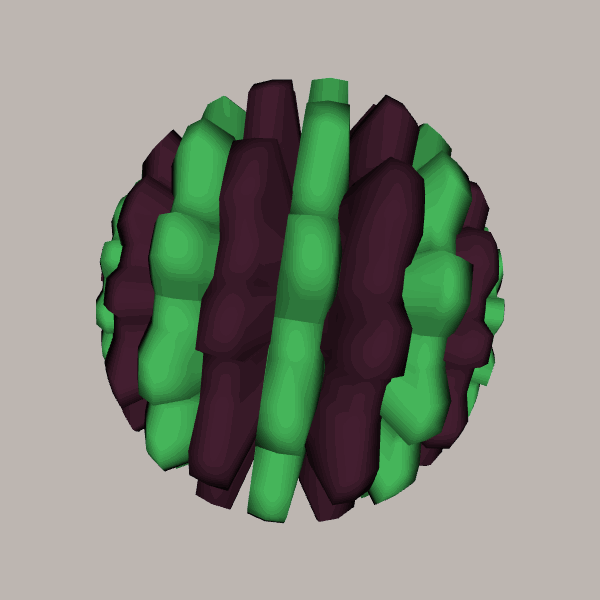
Background: light